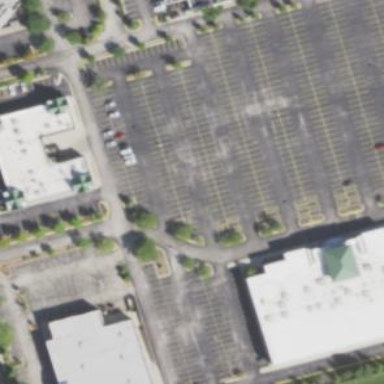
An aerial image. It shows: Retail area.